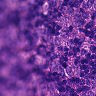
Metastatic tissue present: yes